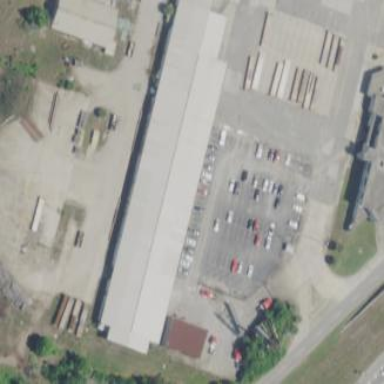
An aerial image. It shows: Industrial building.